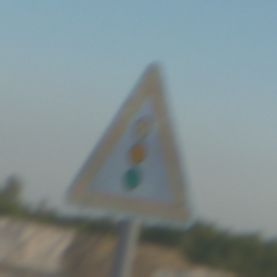
Verkehrszeichen: Lichtzeichenanlage
Umgebung: Outdoor, Beach
Tageszeit: SunriseSunset
Wetter: Clear
Licht: Natural
Jahreszeit: NotSpecified
Kontrast: HighContrast